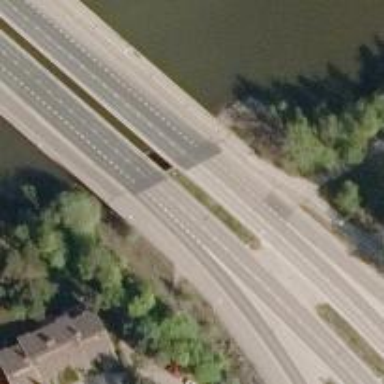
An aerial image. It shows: Primary highway bridge with asphalt surface.